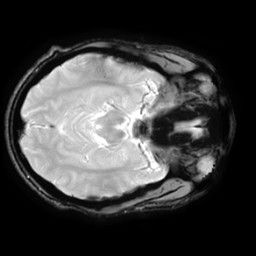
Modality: T2starw
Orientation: axial
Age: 21
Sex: male
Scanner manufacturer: ge
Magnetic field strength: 3 T
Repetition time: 0.65 s
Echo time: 0.02 s